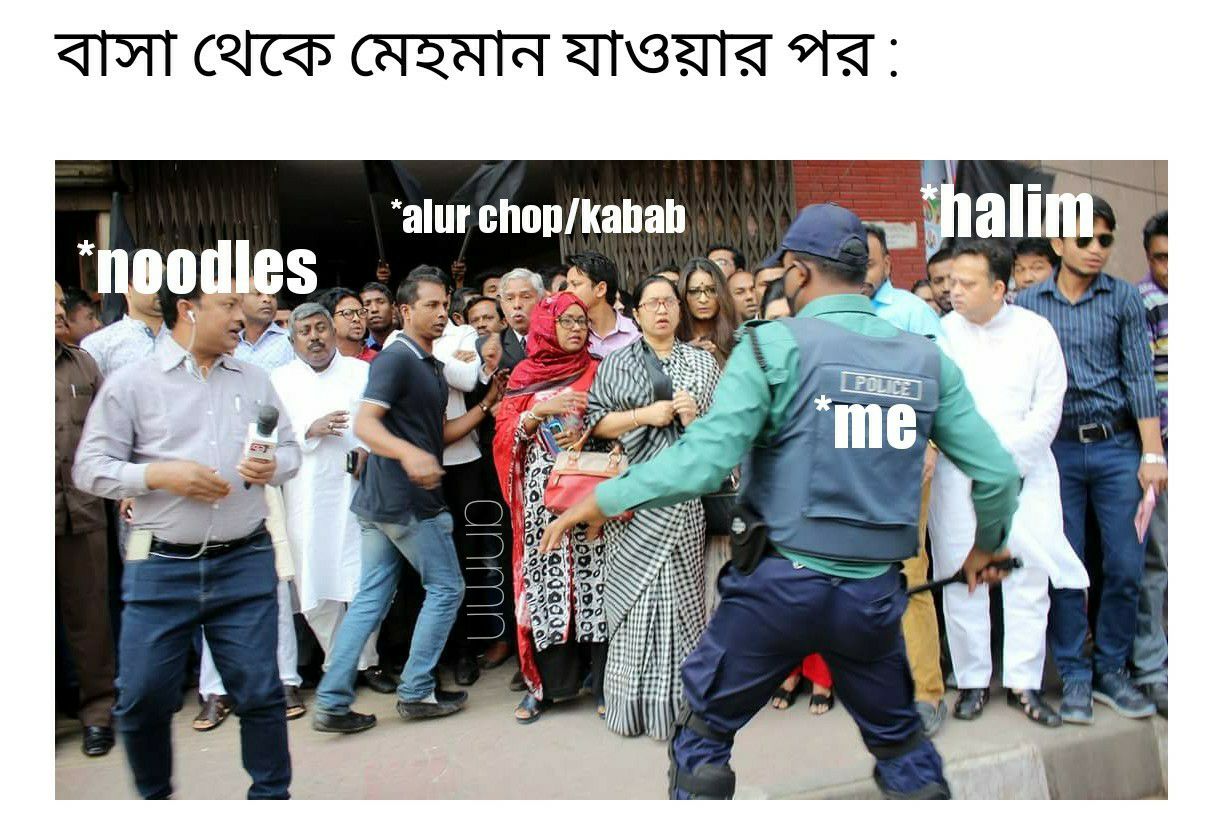
Caption: বাসা থেকে মেহমান যাওয়ার পরঃ       *noodles   *alur chop/kabab    *halim    *me
Label: hate